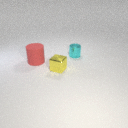
small yellow metal cube in front of large red rubber cylinder